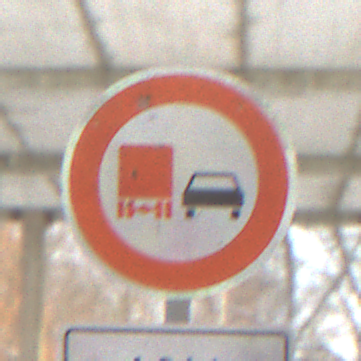
Verkehrszeichen: UeberholverbotKraftfahrzeuge
Zusatzzeichen unten: LaengeEinerStrecke6
Umgebung: Roofed, Suburban
Tageszeit: MorningAfternoon
Wetter: PartlyCloudy
Licht: Natural
Jahreszeit: Winter
Kontrast: LowContrast